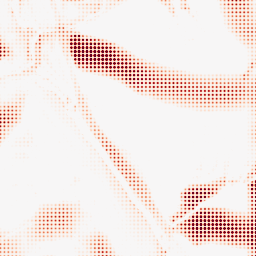
Category: morphological
Decomposition family: morphological_square
Decomposition parameters: operation: opening
size: 50
Upsampling method: sinc_hamming
Upsampling parameters: scale: 8
kernel_size: 4
Upsampling scale: 8